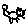
Label: cat